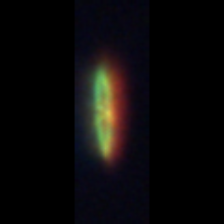
Taxon: Pennate
Group: Diatoms